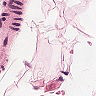
Metastatic tissue present: no